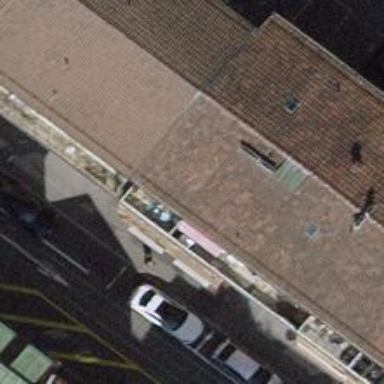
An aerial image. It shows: Beauty shop.